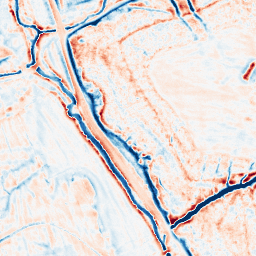
Category: edge_preserving
Decomposition family: bilateral
Decomposition parameters: d: 15
sigma_color: 25
sigma_space: 75
Upsampling method: quadratic
Upsampling parameters: scale: 2
Upsampling scale: 2